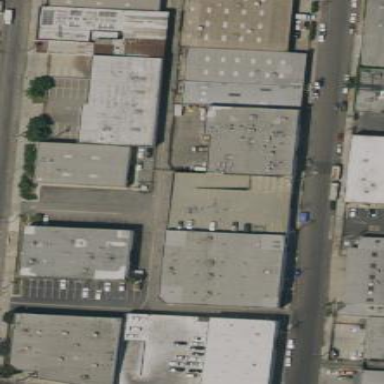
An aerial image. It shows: Warehouse.